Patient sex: F
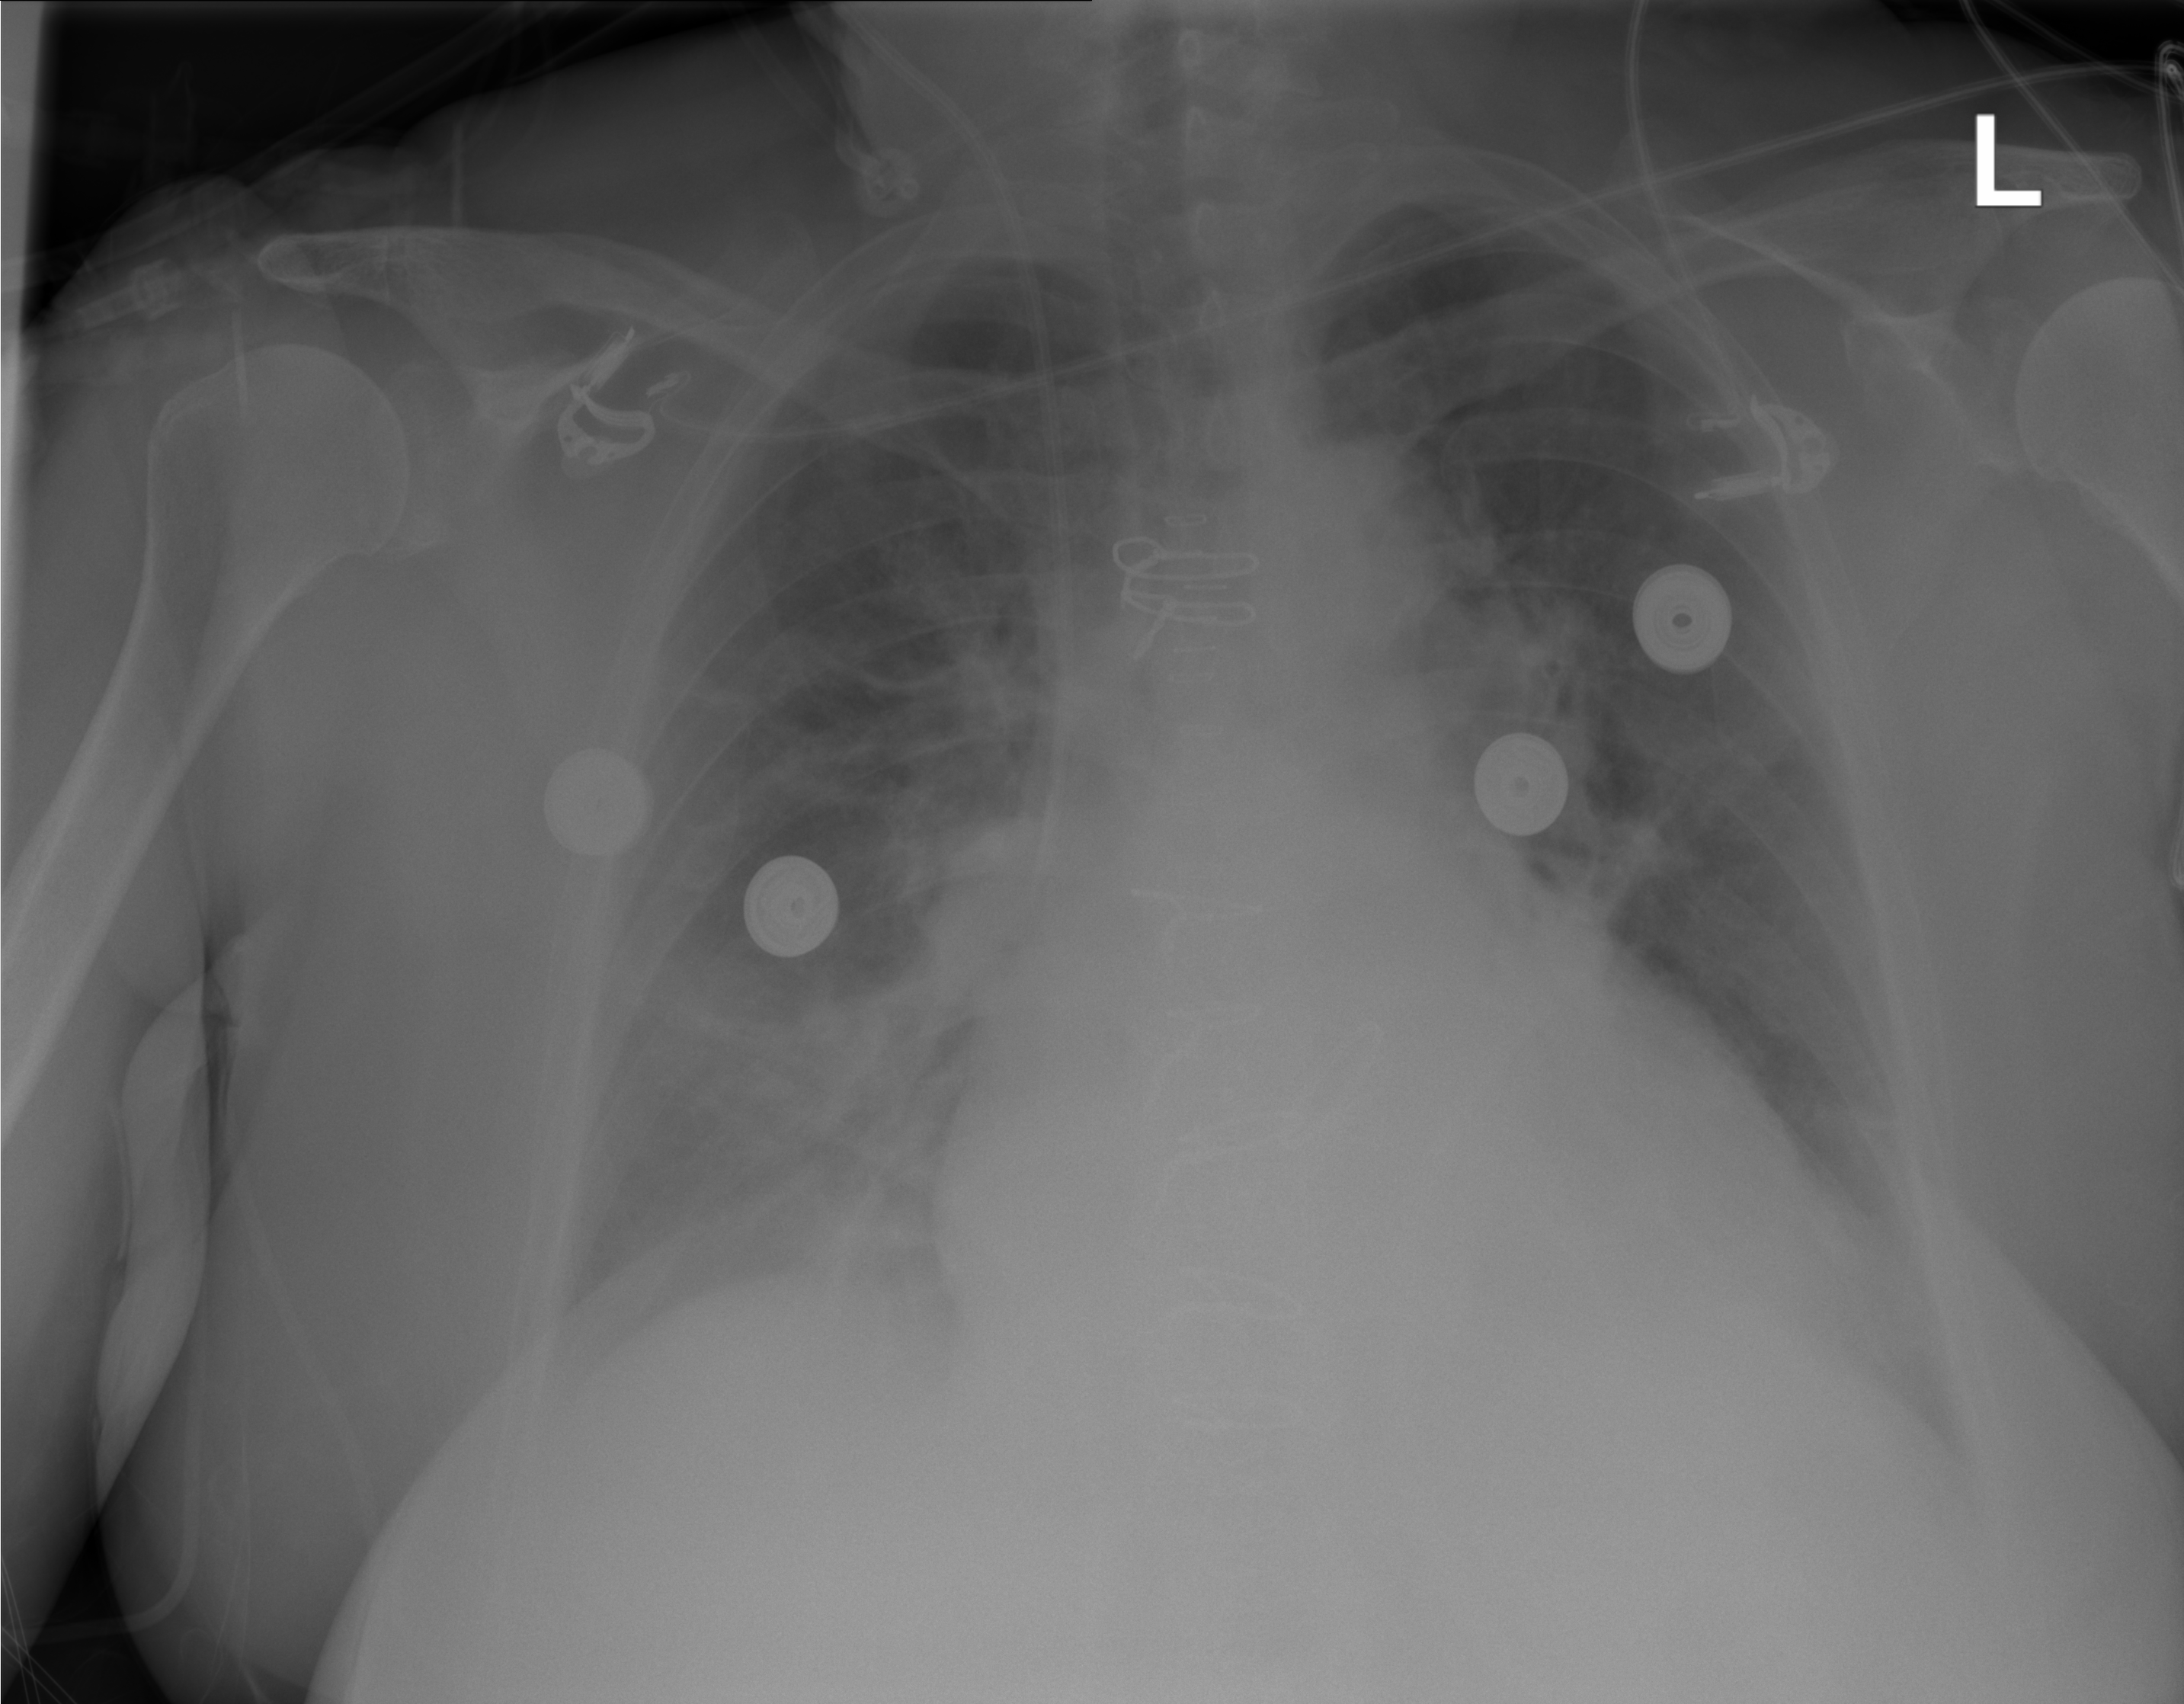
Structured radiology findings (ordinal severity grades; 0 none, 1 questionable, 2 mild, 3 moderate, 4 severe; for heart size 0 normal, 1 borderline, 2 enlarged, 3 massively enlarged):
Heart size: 2
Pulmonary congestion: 3
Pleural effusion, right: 2
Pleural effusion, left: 2
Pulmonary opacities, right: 1
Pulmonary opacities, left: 0
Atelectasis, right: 3
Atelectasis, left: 2